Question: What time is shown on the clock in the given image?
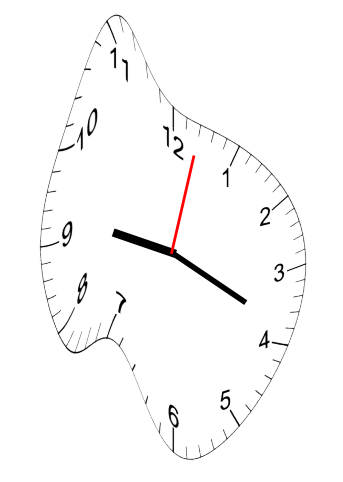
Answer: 09:19:02